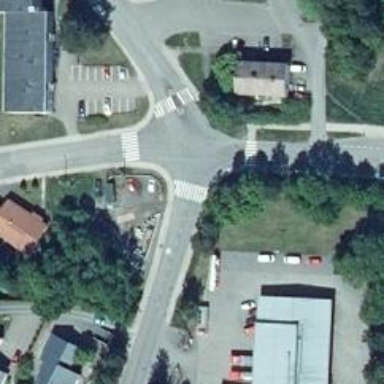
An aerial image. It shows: Marked crossing on the road.